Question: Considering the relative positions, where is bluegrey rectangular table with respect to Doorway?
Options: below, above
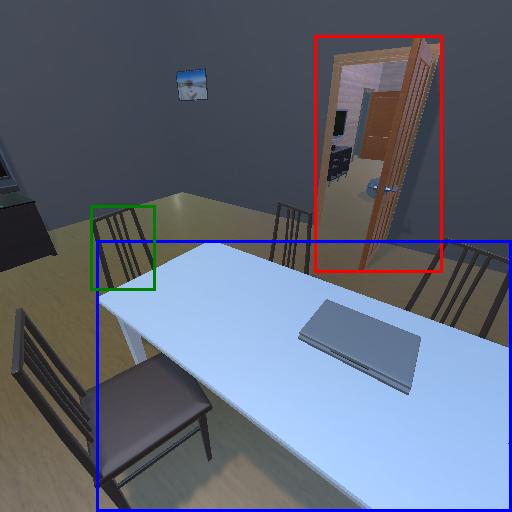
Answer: below